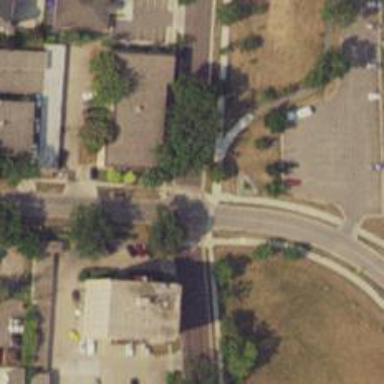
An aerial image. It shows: Marked road crossing.